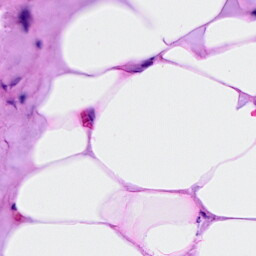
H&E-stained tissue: Breast